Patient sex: M
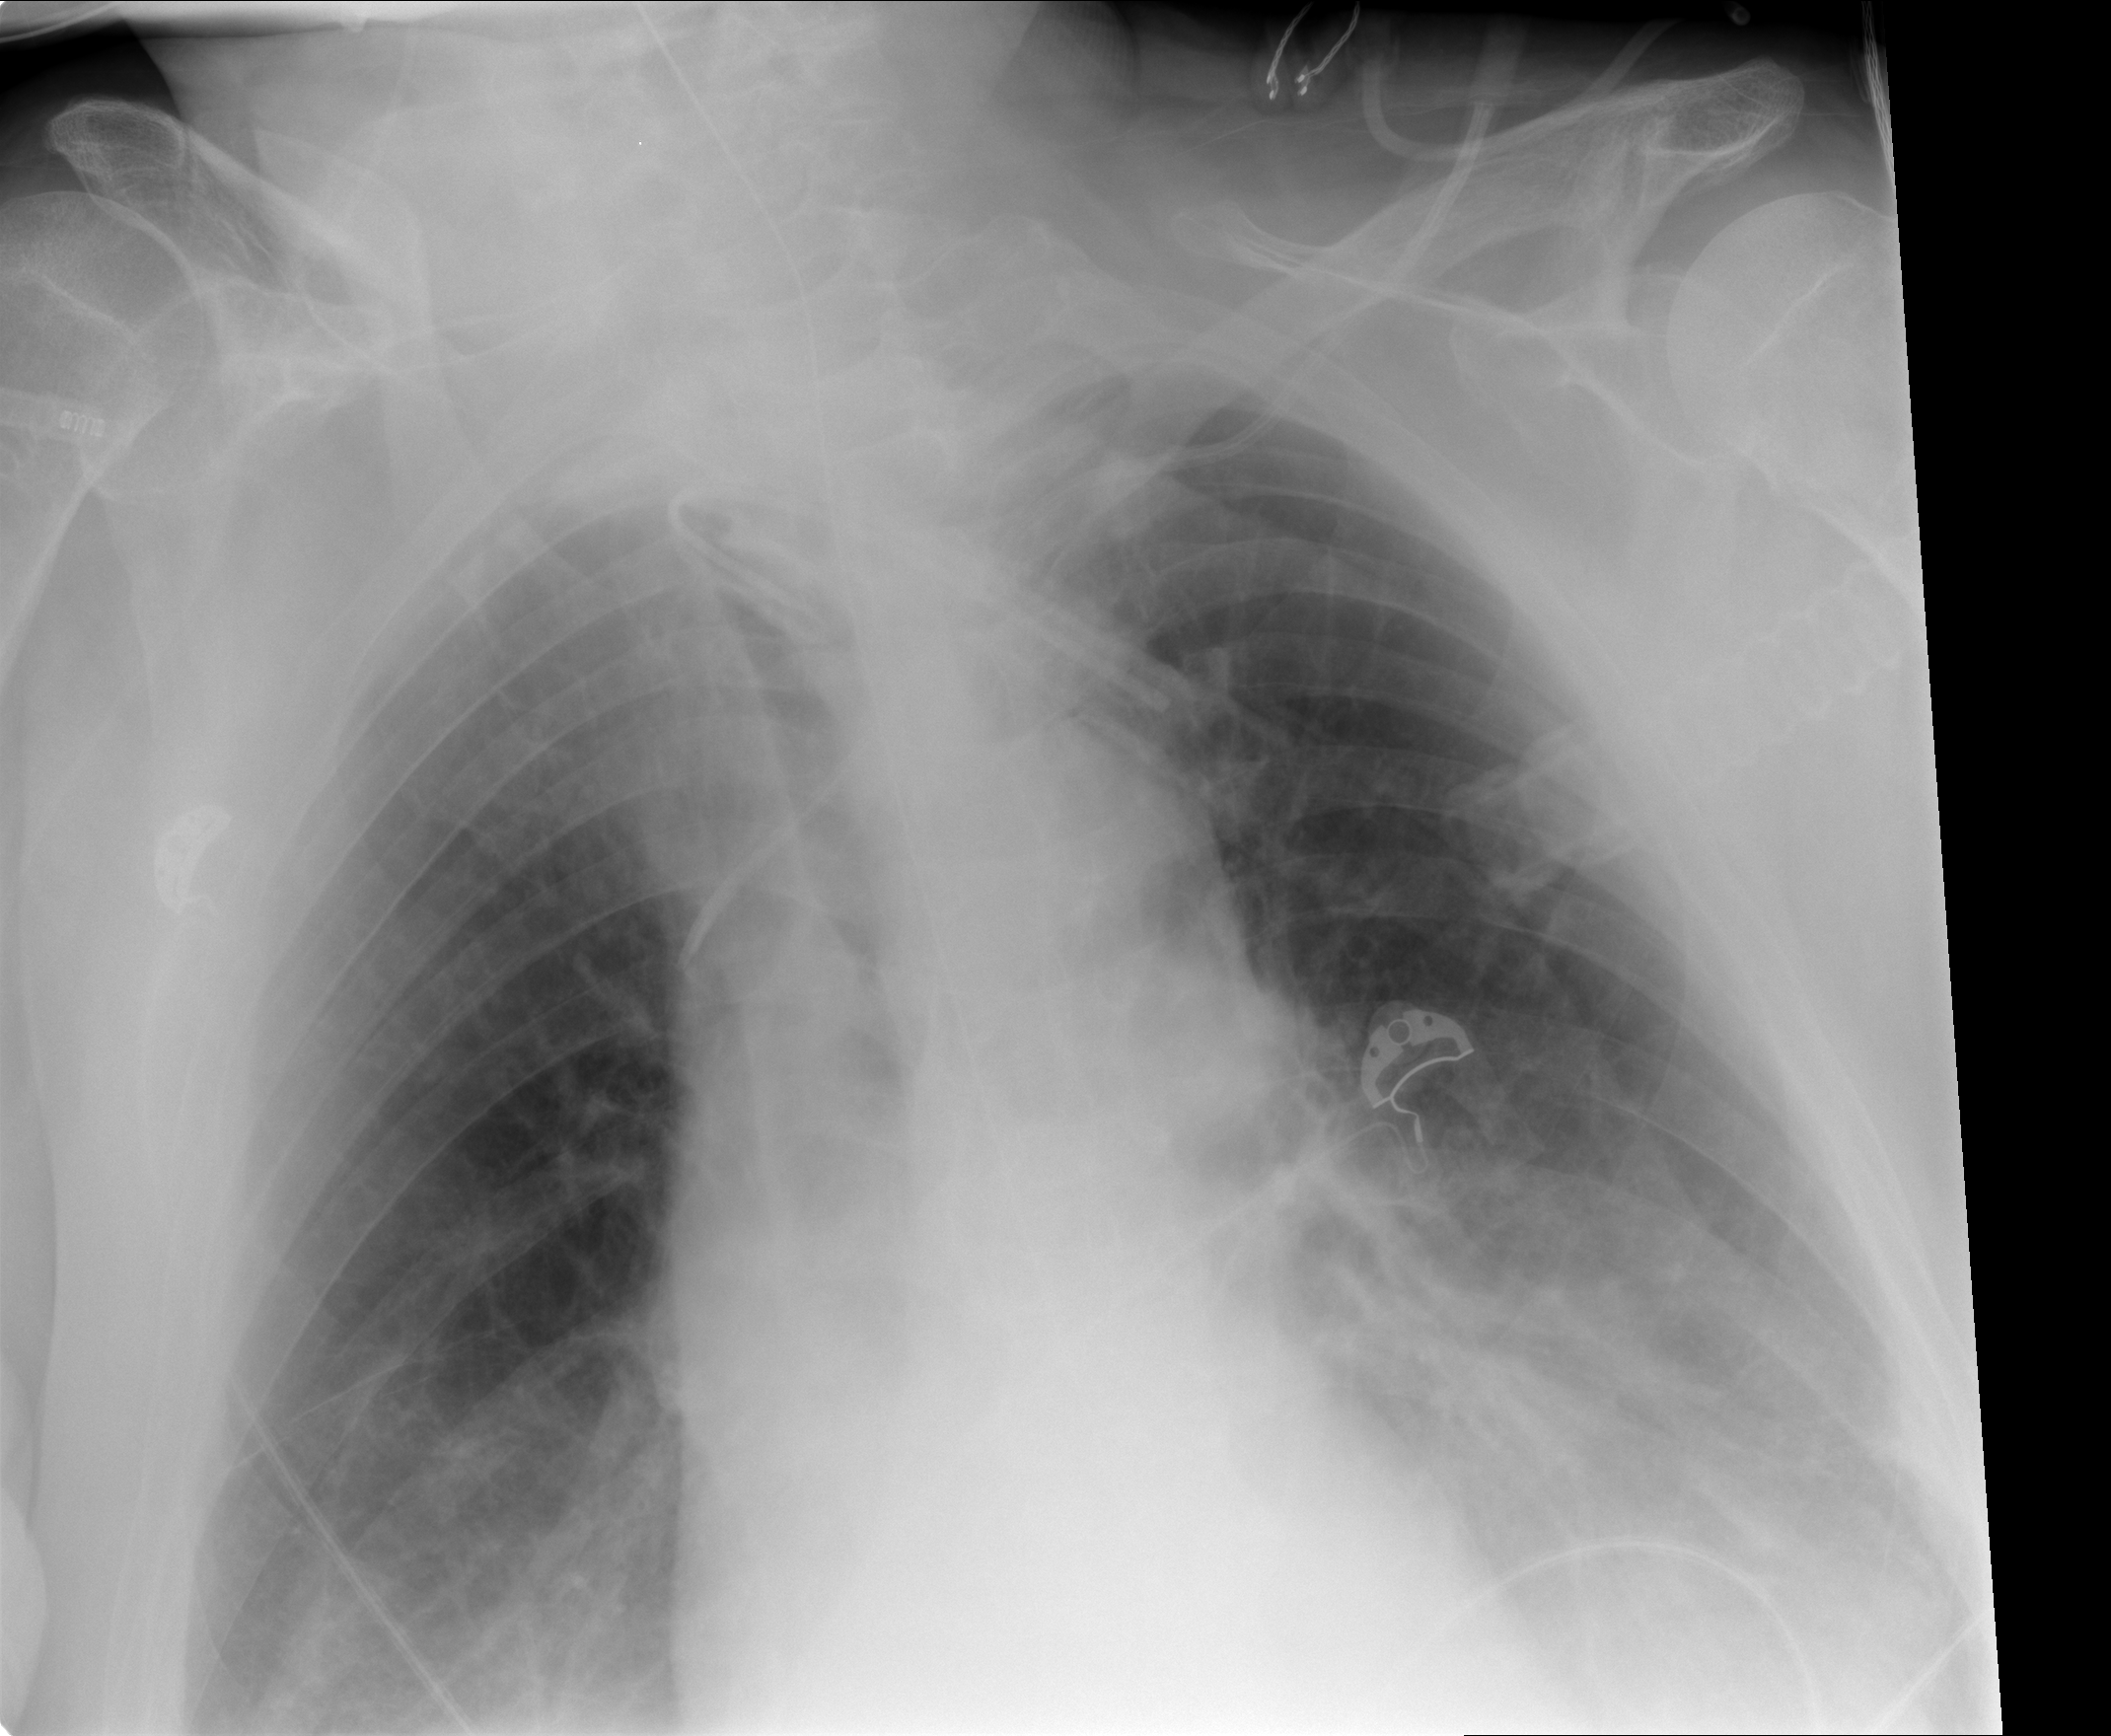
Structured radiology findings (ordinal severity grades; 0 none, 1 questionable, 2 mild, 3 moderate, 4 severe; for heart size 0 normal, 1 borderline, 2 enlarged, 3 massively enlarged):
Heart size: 0
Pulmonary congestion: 2
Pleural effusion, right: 2
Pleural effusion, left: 2
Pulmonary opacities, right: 0
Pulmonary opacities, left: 0
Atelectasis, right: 2
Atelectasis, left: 2